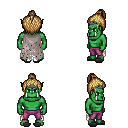
a pixel art fantasy rpg character, male body template, orc, green skin, gray tattered cape, magenta pants, blonde short topknot hairstyle, iron tiara, gray slippers, four views (front, back, left, right), 2x2 character sprite sheet, small pixel art, hard edges, no anti-aliasing